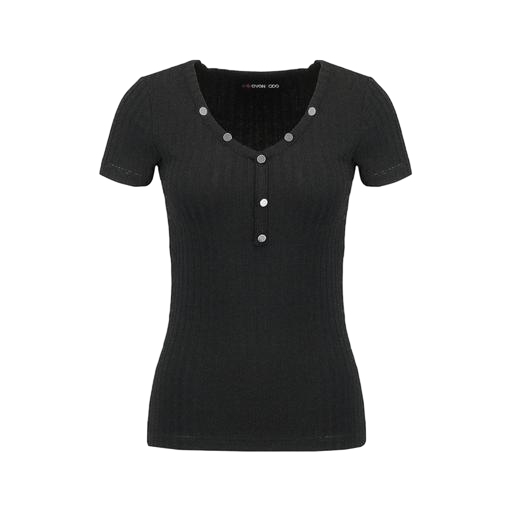
black ribbed henley, black henley tee, skinny-fit stretch polo shirt, white background